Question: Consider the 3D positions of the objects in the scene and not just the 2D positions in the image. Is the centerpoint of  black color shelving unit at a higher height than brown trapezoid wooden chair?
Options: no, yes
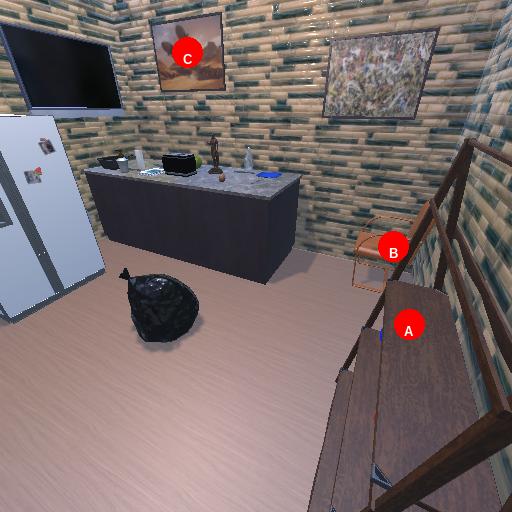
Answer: no